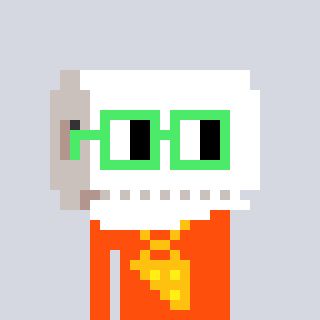
a pixel art character with square light green glasses, a toiletpaper-full-shaped head and a orange-colored body on a cool background